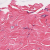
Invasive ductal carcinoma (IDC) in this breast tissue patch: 0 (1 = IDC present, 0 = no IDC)